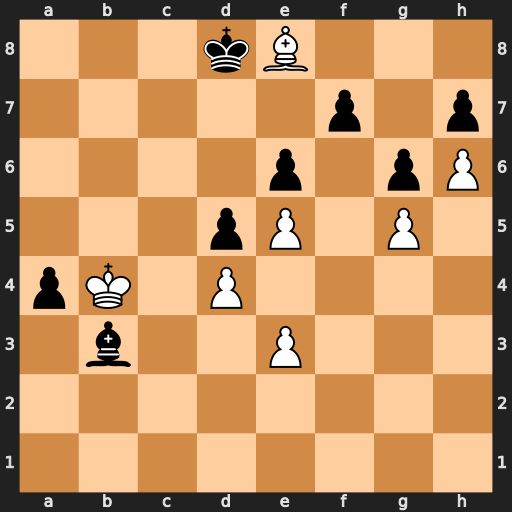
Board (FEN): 3kB3/5p1p/4p1pP/3pP1P1/pK1P4/1b2P3/8/8
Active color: w
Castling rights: -
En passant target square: -
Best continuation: Bxf7 Ke7 Bxg6